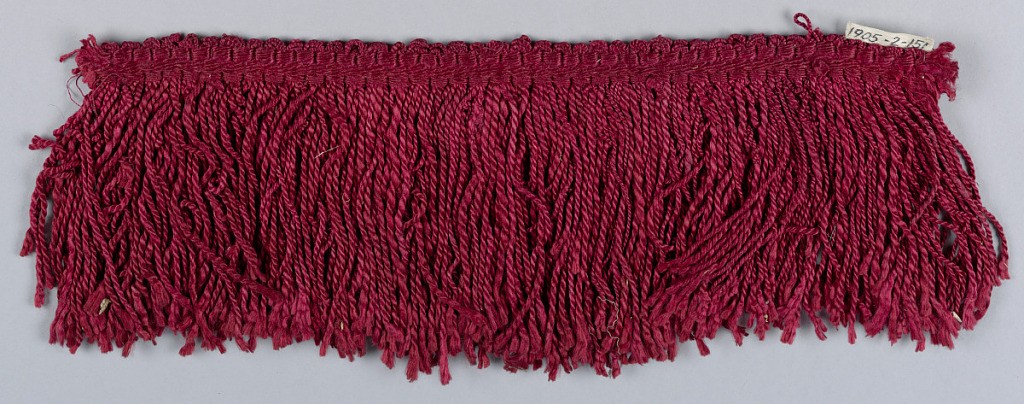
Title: Fringe
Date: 16th century
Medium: silk Technique: woven
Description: Red fringe with a heading in plain and soumak weave with picots and red skirt threads.